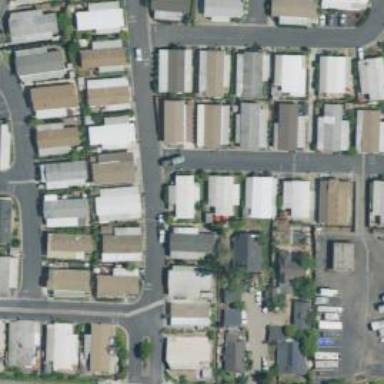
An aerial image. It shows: Living street.